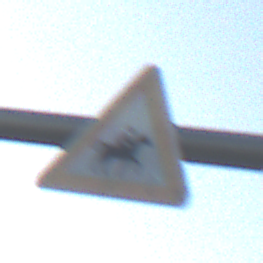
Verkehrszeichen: ReiterLinks
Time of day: Dawn
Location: Outdoor (Nature)
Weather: Clear
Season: NotSpecified
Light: Natural